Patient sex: M
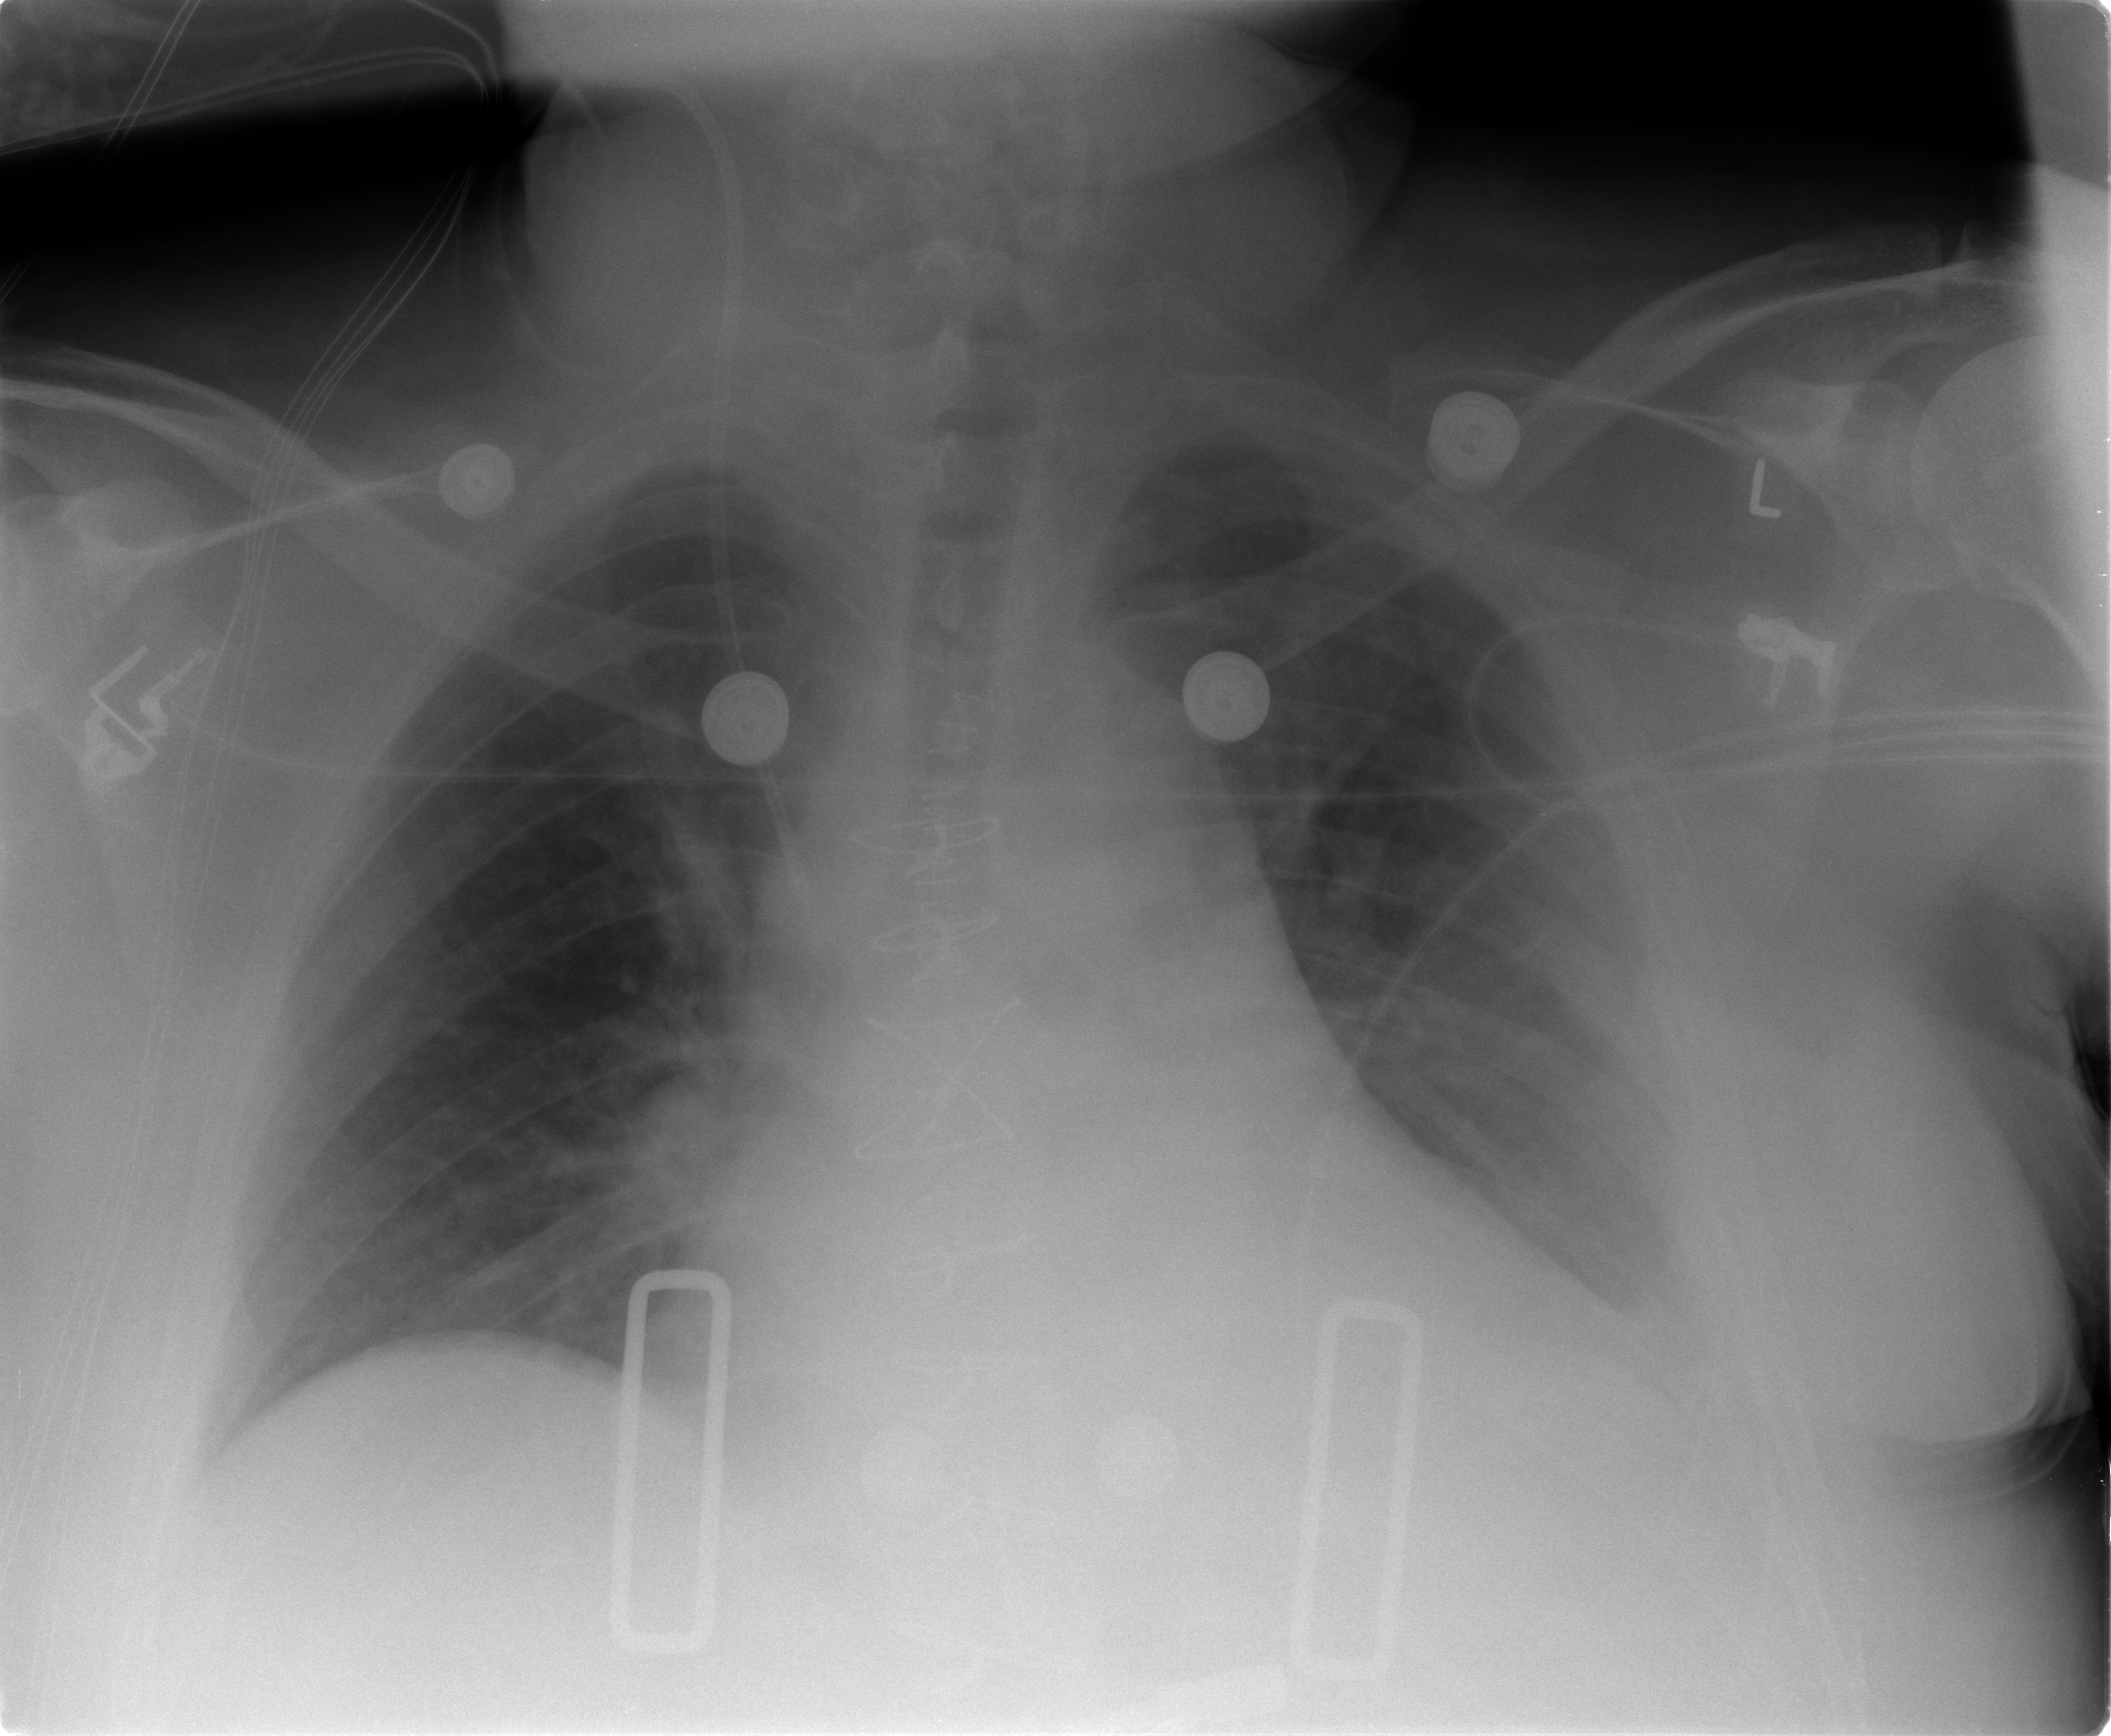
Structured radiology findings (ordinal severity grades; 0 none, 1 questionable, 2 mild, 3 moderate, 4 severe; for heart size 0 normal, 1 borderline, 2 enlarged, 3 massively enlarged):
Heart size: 2
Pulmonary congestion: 2
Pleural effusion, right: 0
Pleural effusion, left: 2
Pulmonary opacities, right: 0
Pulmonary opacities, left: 0
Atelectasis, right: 0
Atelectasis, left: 2